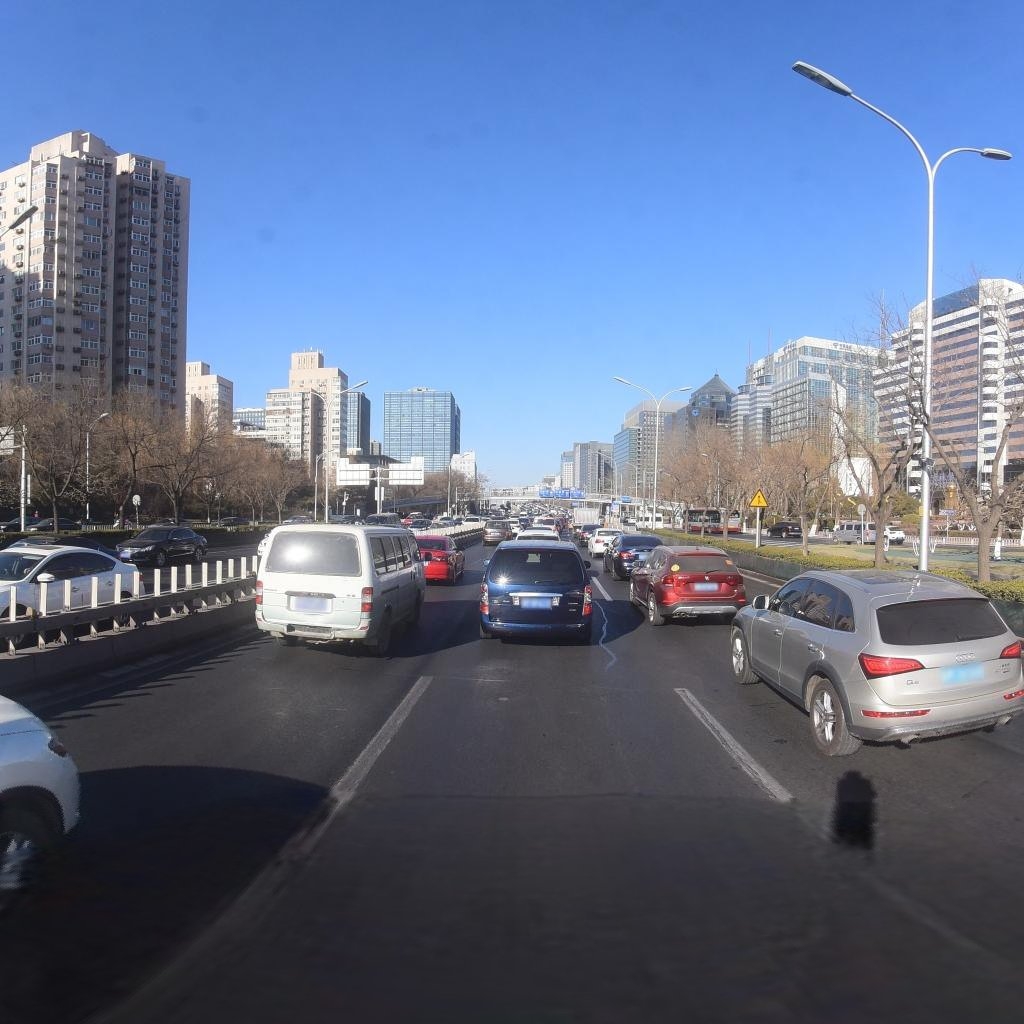
Region: Xicheng
Road damage annotations: longitudinal patch, transverse patch, longitudinal patch